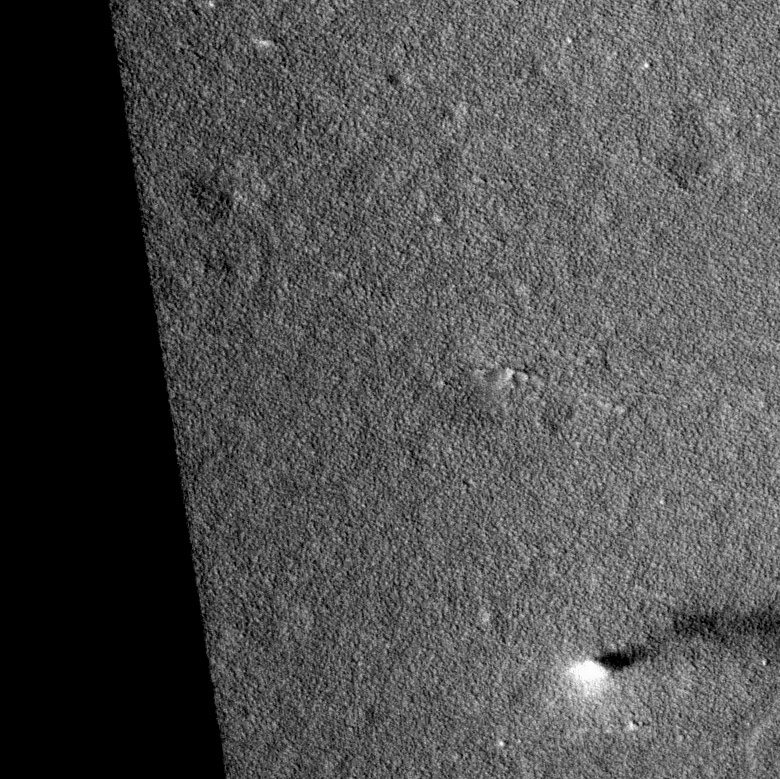
Label: dustdevil